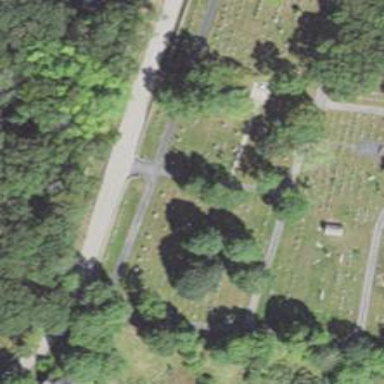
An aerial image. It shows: Private cemetery with landuse designation.